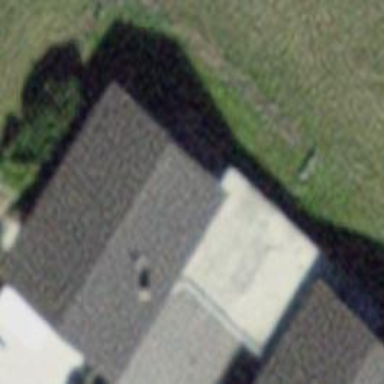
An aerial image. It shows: Simple house.